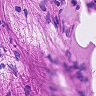
Metastatic tissue present: no